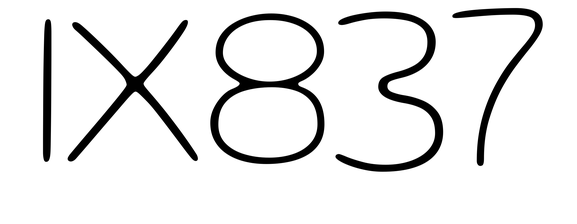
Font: Gluten_Thin